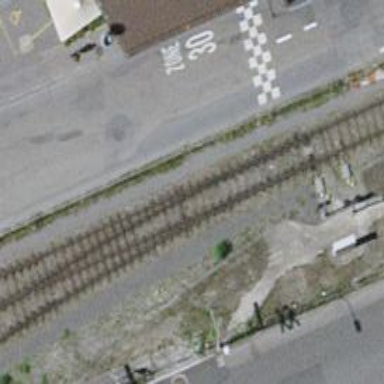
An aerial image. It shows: Railway switch.